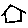
Label: house